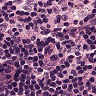
Metastatic tissue present: no